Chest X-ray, PA view. Patient: 47 years old, sex M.
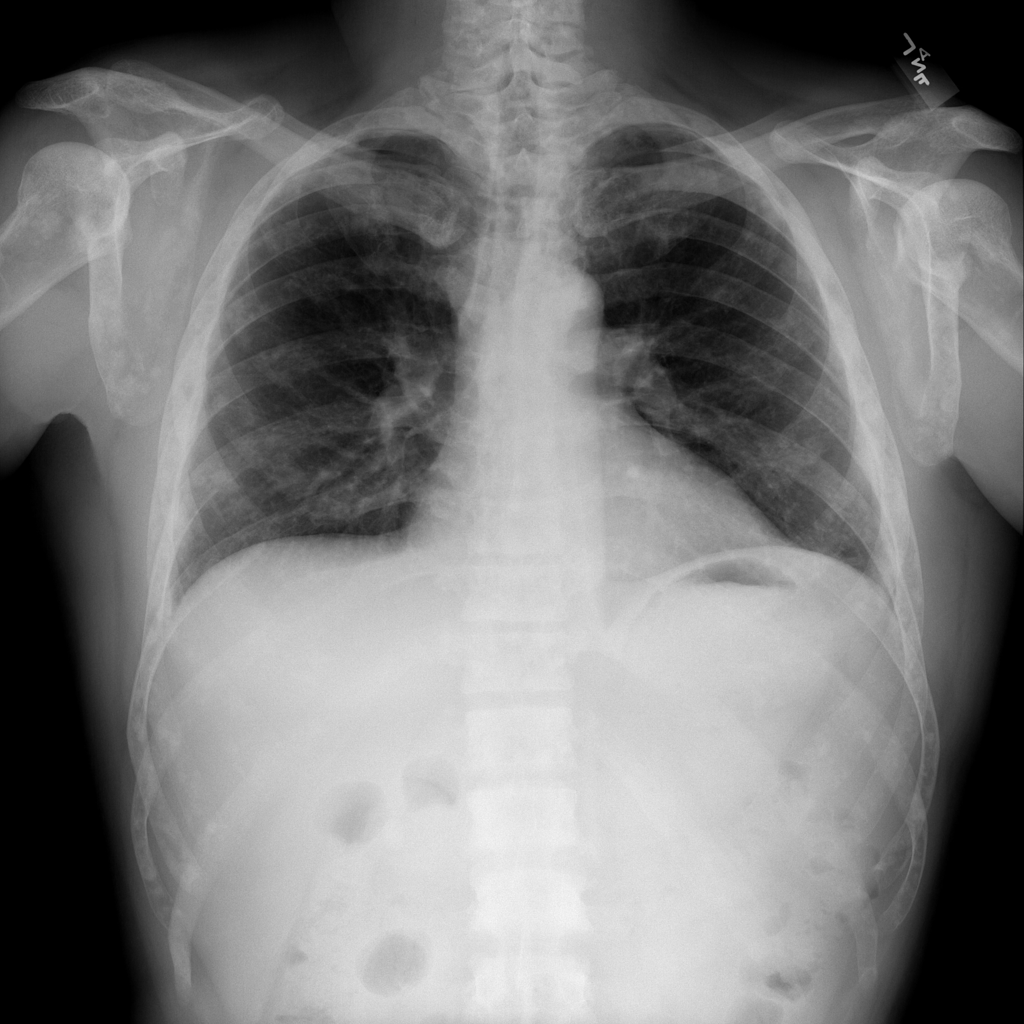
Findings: Effusion